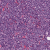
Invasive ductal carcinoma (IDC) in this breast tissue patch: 1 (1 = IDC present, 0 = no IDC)